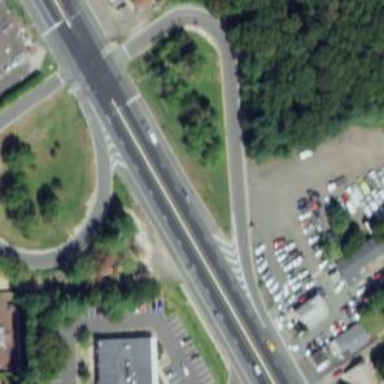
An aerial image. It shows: Trunk_link highway with jughandle junction.